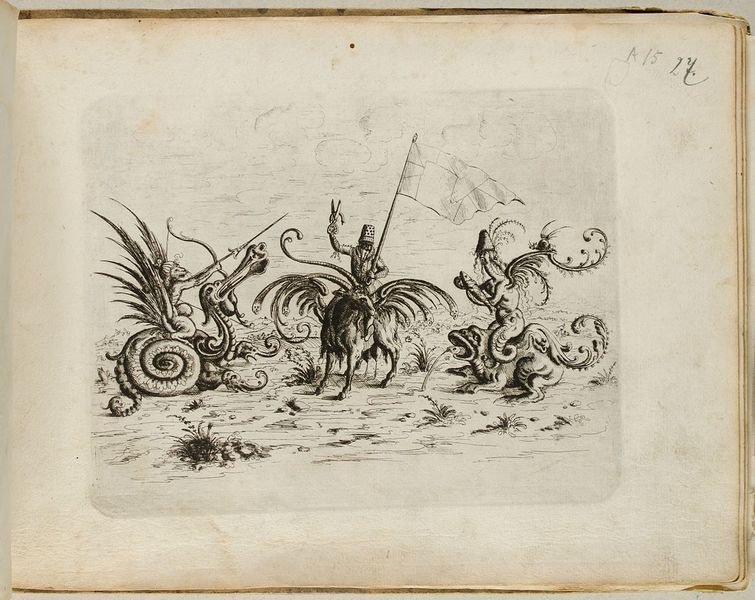
Titel: Drei groteske Figuren, Blatt aus dem 'Neuw Grotteßken Buch'
Künstler: Christoph Jamnitzer
Standort: Hamburg
Institution: Museum für Kunst und Gewerbe Hamburg
Schlagwörter: flügel, kampf, pflanzen, reiter, reiten, papier, bogen, fahnen, fahne, grafik, graphik, ornamente, fotografie, photographie, schere, traum, druckgraphik, druckgrafik, radierung, soldat, sieg, gestalten, fabelwesen, pfeil, ungeheuer, drachen, monster, groteske, standarten, wasserzeichen, fabeltier, fingerhut, rankenwerk, fabeltiere, rankenornament, zwitterwesen, monstrum, reiterbildnis, knorpelwerk, reproduktionen, 15, druckerzeugnisse, ornamentstich, vorlageblätter